Question: im fairly new to databases in vb.net and i have just learned how to use datagridview. im gonna show some of my code for the connection and datagridview display
'''
Public Class Form1
Dim con As New OleDb.OleDbConnection
Dim dbProvider As String
Dim dbSource As String
Dim ds As New DataSet 'holds table data
Dim da As OleDb.OleDbDataAdapter 'connection to database connectionobject
Dim sql As String
Dim inc As Integer
Dim MaxRows As Integer
Private Sub Form1_Load(ByVal sender As System.Object, ByVal e As System.EventArgs) Handles MyBase.Load
dbProvider = "PROVIDER=Microsoft.Jet.OLEDB.4.0;"
dbSource = "Data Source = C:/AddressBook.mdb"
con.ConnectionString = dbProvider & dbSource
'alternative way of connection
'Dim fldr As String
'Environment is the user profile
'fldr = Environment.GetFolderPath(Environment.SpecialFolder.MyDocuments) & "/AddressBook.mdb"
'dbSource = "Data Source = " & fldr
con.Open()
MsgBox("Database is now Open")
sql = "select * from tblContacts"
da = New OleDb.OleDbDataAdapter(sql, con)
da.Fill(ds, "Addressbook")
con.Close()
MsgBox("Database is now Closed")
MaxRows = ds.Tables("AddressBook").Rows.Count
inc = -1
MsgBox(MaxRows)
TextBox1.Text = inc
DataGridView1.DataSource = ds
DataGridView1.DataMember = "AddressBook"
End Sub
End Class
'''

i want to display in a textfield the first name based on where is the pointer is positioned after i clicked Button1, how do i do this? thank you for the replies!
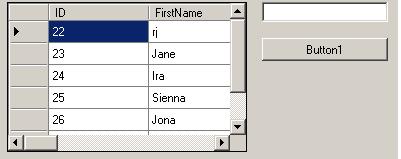
Answer: You need to get that value from the data grid itself, and then show it on the form. There are other ways, but try this (and add null checks!):
'''
Dim row as DataRow = CType(DataGridView1.CurrentRow.DataBoundItem, DataRowView).Row
myTextBox.Text = row["firstName"].ToString();
'''
C#
'''
var row = ((DataRowView)dataGridView1.CurrentRow.DataBoundItem).Row;
myTextBox.Text = row["firstName"].ToString();
'''
Alternately:
If you use a DataSource, and bind the grid to that first, then fill the DataSource with the data, you can use the '.Current' property to get the selected row.
Mistake in code. It should be "DataBoundItem". Not "DataItem". From memory... Also, you need to cast to string, 'ctype(...,string)' or call '.ToString()'.
If you bind to a list of objects, then you won't need to call the '.Row', the DataBoundItem will be the actual object type, eg 'Customer'